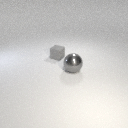
large gray metal sphere in front of small gray rubber cube